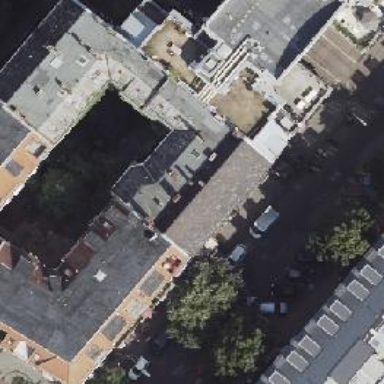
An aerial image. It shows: Greengrocer shop.